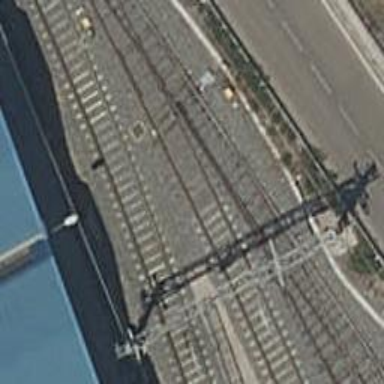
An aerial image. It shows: Railway switch.